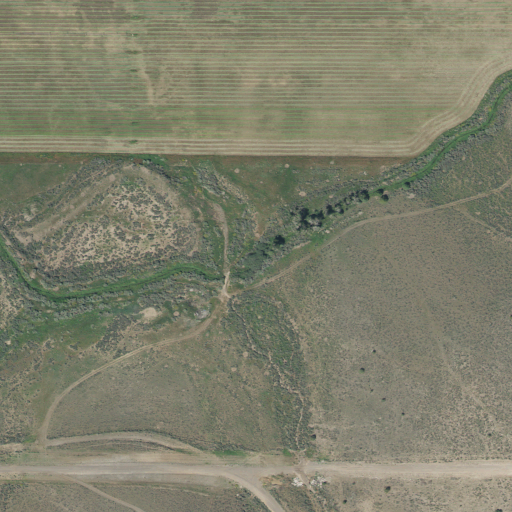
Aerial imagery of valley in Utah named DD Hollow containing shrub, cultivated crops, open development, low intensity development, medium intensity development, high intensity development, and pasture